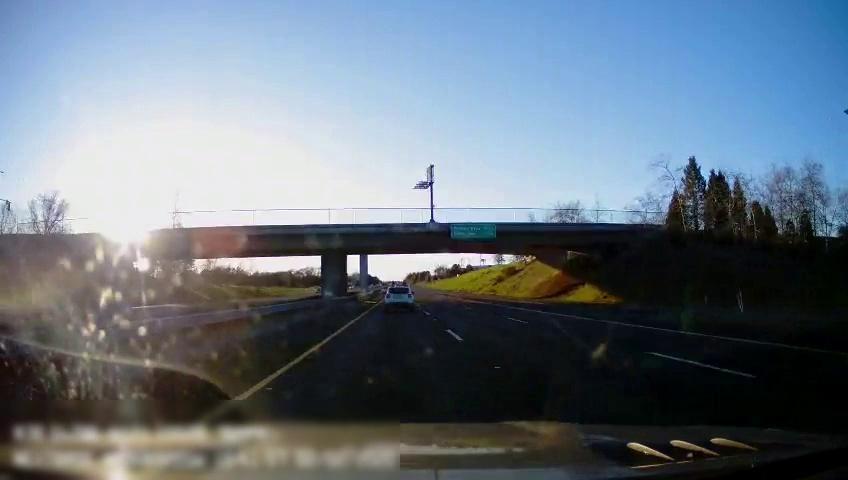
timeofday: Day
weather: Cloudy
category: Drivable Space
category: Drivable Space
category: Vehicles | SUV
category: Lanes | Alternate Lane
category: Lanes | Current Lane
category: Lanes | Current Lane
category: Lanes | Alternate Lane
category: Traffic | Signs